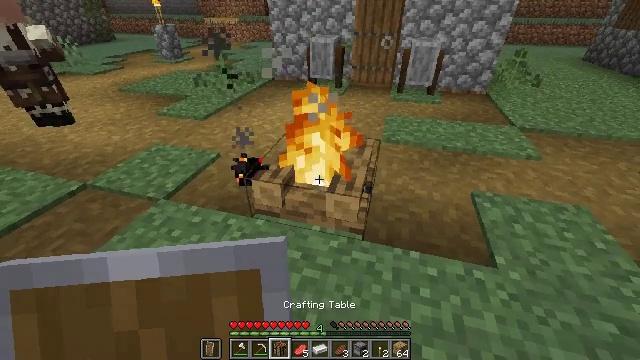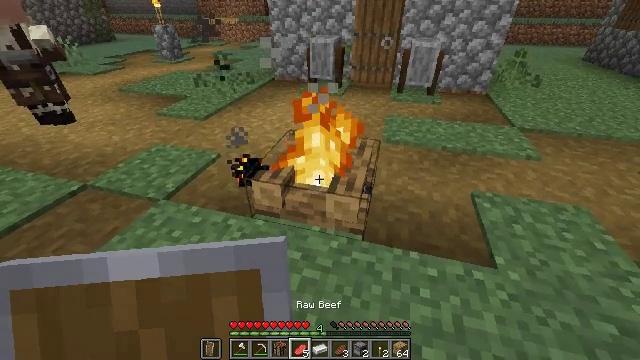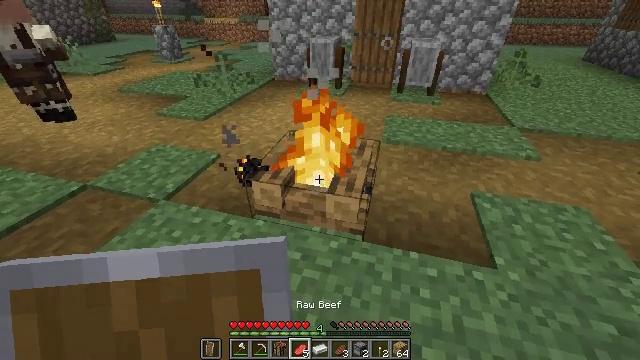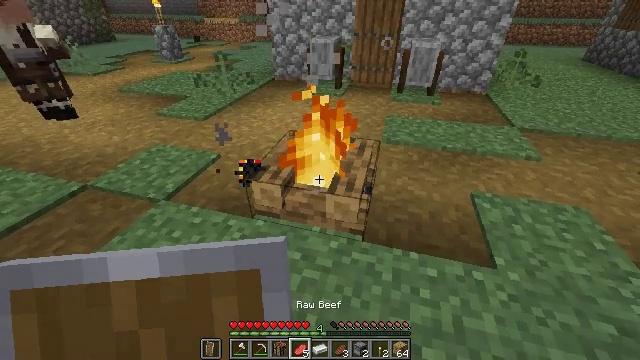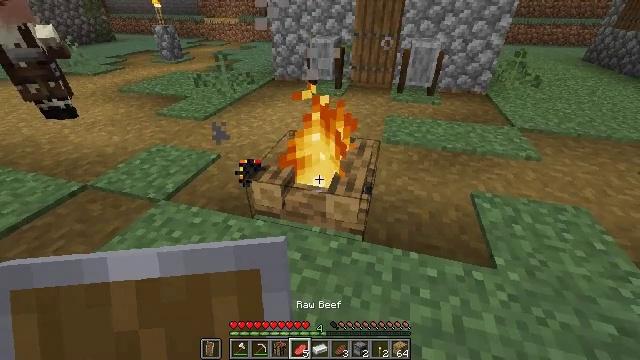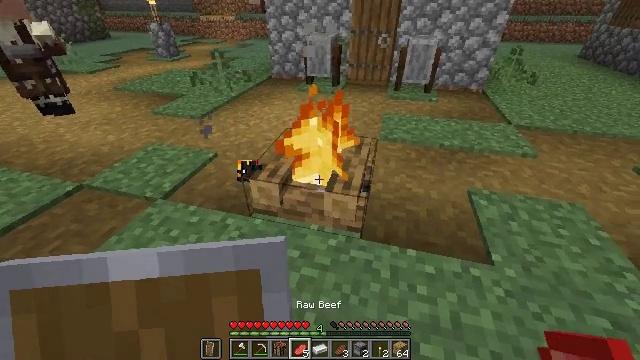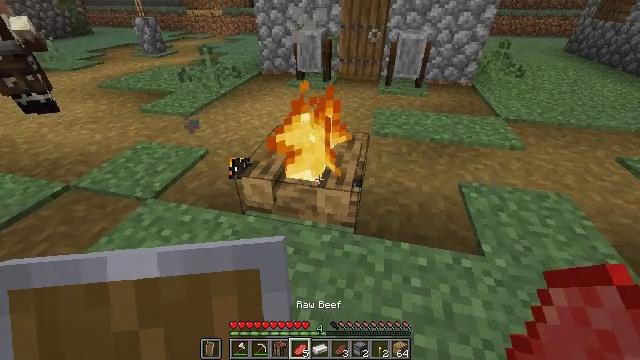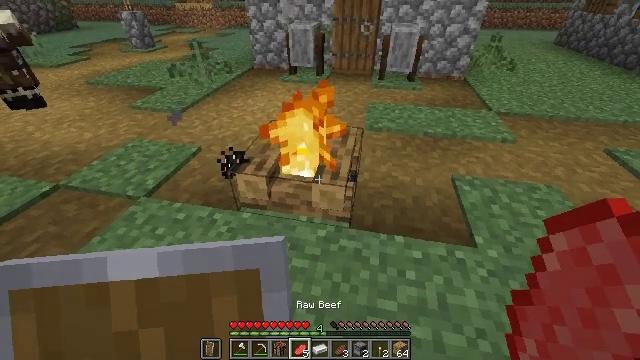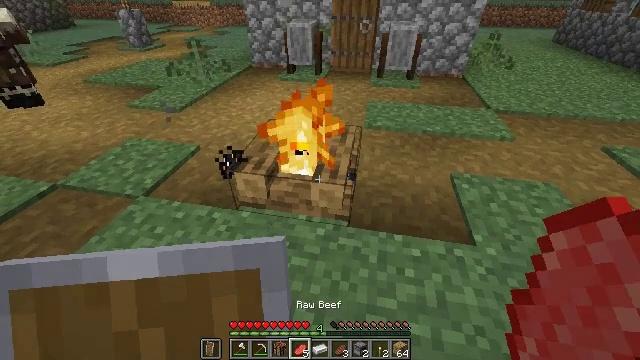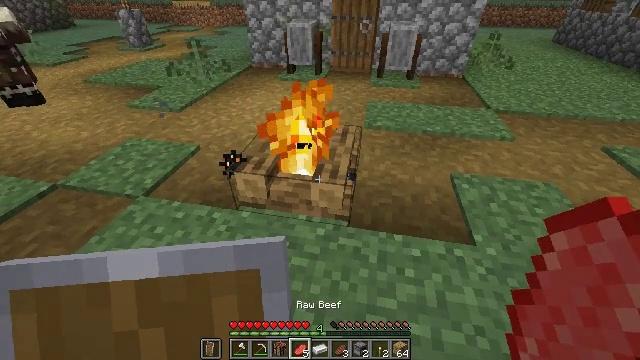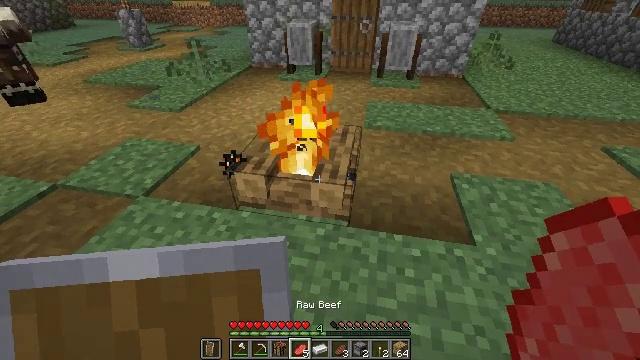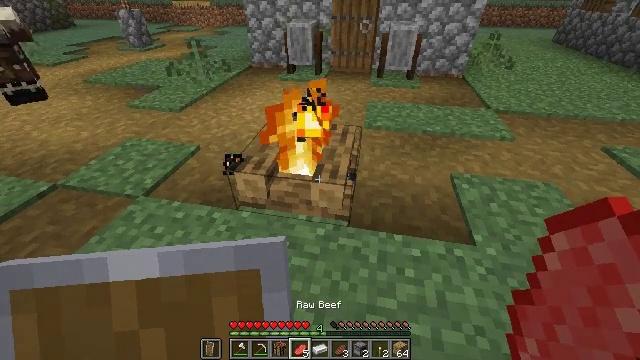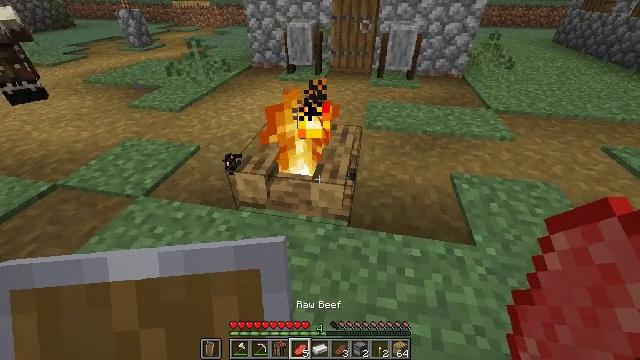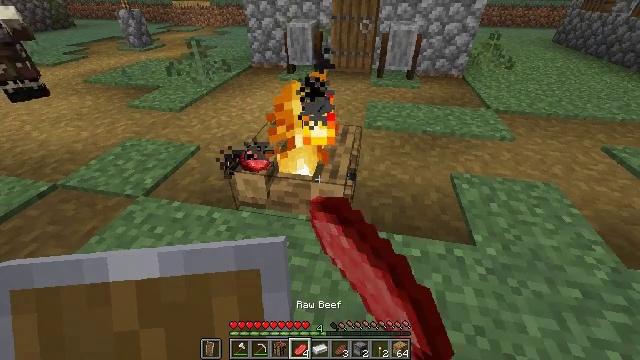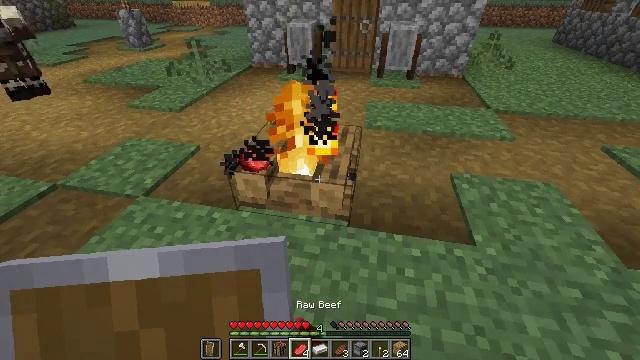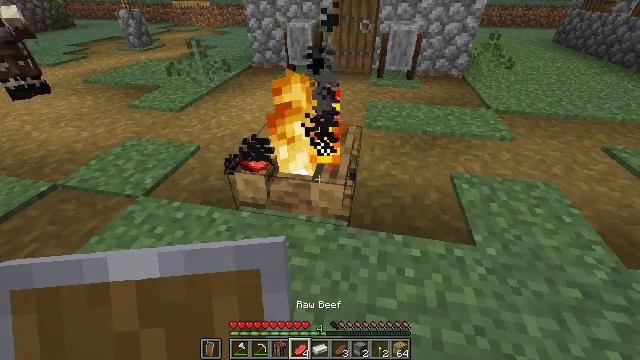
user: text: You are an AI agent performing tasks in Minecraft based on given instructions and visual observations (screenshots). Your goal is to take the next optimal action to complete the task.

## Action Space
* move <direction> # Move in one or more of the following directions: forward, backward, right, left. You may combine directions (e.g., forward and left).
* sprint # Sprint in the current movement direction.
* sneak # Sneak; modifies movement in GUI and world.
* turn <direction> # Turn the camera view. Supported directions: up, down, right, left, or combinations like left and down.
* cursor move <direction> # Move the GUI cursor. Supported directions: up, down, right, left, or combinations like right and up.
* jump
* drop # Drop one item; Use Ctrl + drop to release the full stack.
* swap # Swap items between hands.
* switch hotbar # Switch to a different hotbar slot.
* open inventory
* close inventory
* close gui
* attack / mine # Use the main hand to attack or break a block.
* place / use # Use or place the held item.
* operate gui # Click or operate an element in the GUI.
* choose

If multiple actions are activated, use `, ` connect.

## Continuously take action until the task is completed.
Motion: motion action
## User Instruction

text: Mine the blue bed to pick it up.
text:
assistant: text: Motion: no_op
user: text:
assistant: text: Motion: no_op
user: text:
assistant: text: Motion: no_op
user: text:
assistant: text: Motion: no_op
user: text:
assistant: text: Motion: no_op
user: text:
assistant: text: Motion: turn right
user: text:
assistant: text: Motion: turn right and down, use / place
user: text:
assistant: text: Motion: use / place
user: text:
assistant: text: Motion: use / place
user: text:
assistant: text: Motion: no_op
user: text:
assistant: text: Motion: no_op
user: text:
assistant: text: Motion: no_op
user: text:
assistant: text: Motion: no_op
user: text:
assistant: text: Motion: no_op
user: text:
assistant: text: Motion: use / place
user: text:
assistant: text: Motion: use / place
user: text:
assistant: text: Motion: use / place
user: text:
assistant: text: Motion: no_op
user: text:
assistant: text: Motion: no_op
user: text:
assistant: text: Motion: use / place
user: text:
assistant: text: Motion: use / place
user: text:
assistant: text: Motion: use / place
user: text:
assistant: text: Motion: no_op
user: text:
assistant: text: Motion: no_op
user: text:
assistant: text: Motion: no_op
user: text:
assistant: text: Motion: use / place
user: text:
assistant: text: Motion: use / place
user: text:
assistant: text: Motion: use / place
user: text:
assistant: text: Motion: no_op
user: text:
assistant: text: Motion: no_op